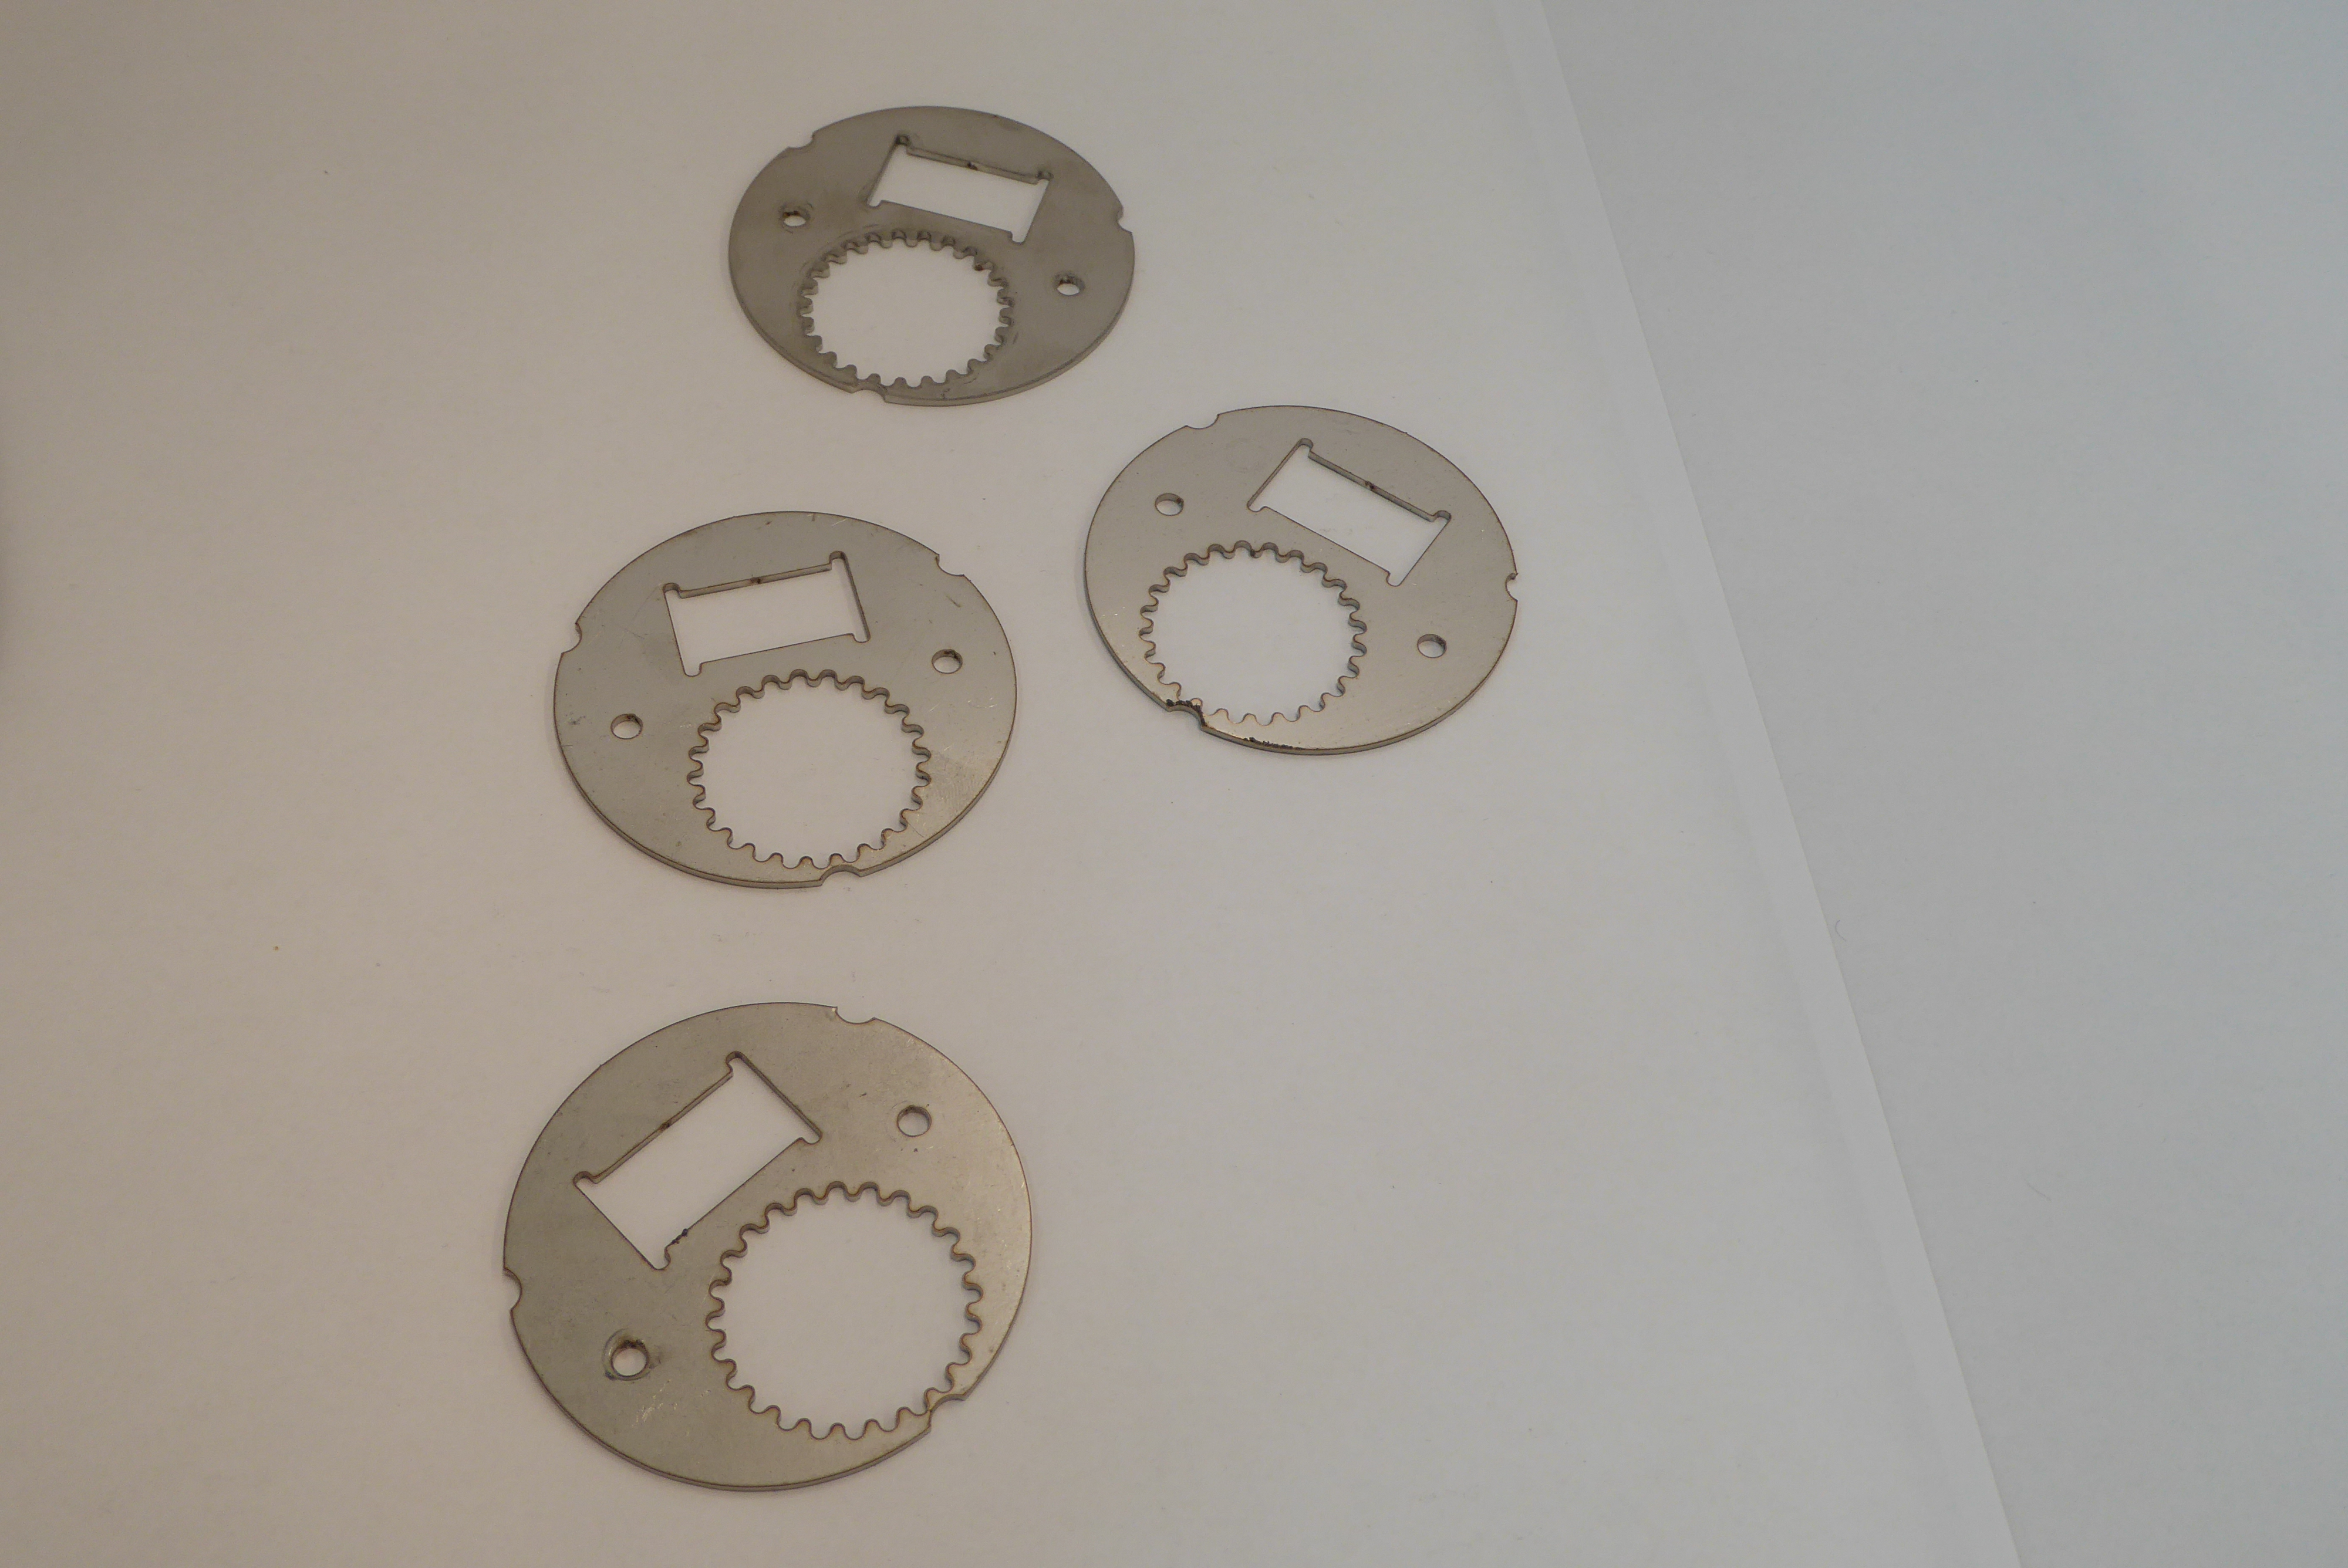
Label: Bottle Opener - Inlay